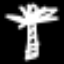
Label: palm tree